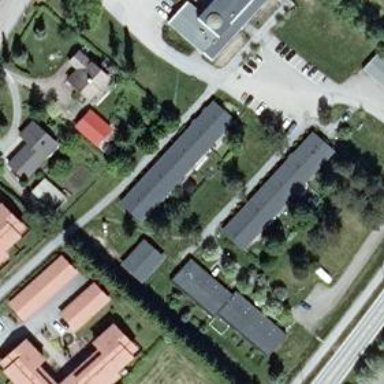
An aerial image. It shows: Terrace building.